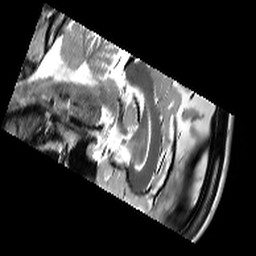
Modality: T2w
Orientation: sagittal
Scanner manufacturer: siemens
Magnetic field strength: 3 T
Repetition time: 10.64 s
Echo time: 0.05 s